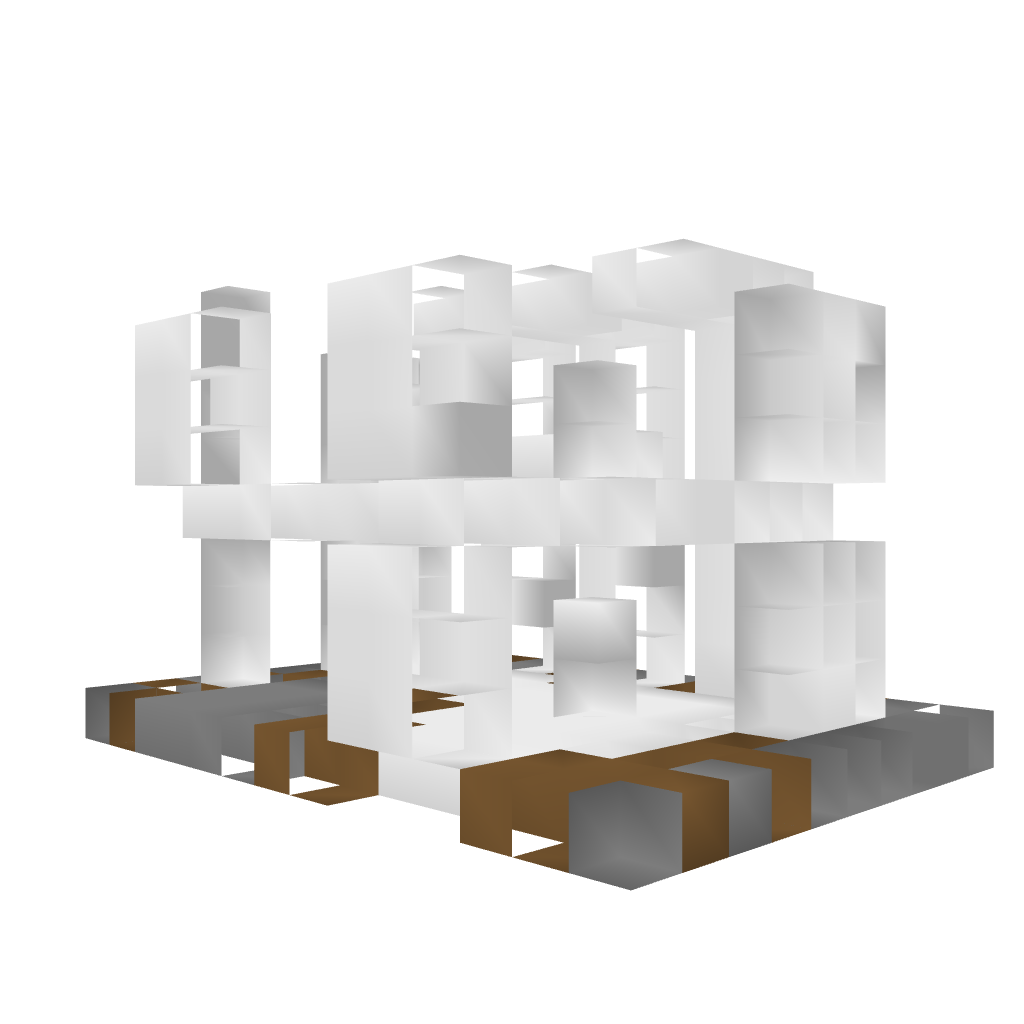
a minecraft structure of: Modern House #5 bad low quality